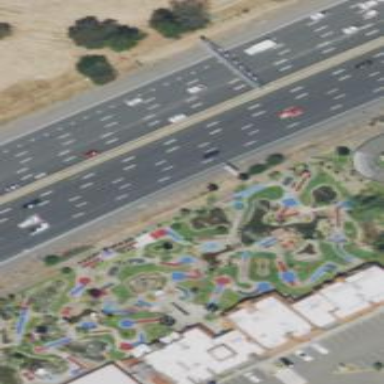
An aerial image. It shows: Miniature golf leisure land.